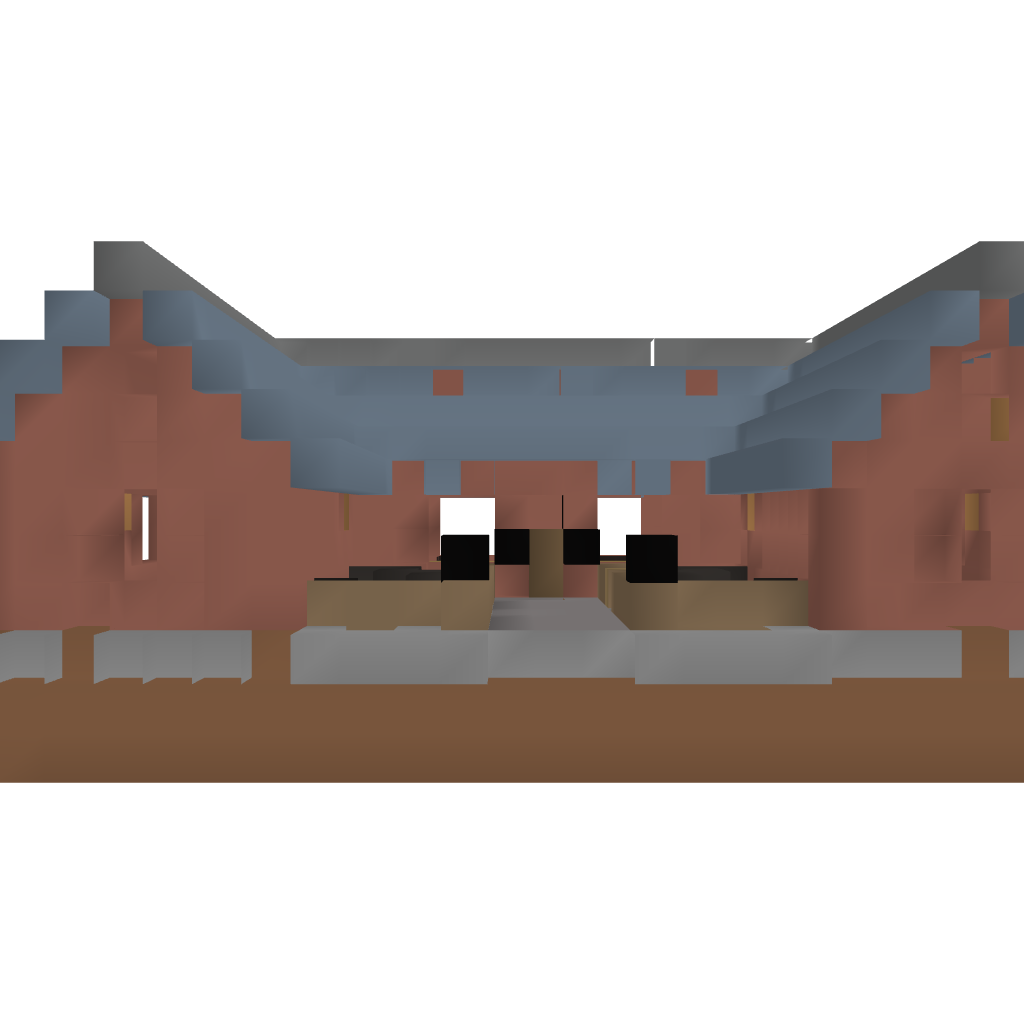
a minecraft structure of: Two room house